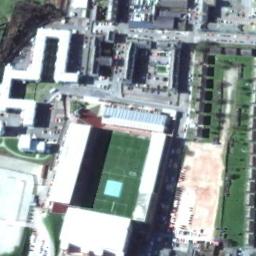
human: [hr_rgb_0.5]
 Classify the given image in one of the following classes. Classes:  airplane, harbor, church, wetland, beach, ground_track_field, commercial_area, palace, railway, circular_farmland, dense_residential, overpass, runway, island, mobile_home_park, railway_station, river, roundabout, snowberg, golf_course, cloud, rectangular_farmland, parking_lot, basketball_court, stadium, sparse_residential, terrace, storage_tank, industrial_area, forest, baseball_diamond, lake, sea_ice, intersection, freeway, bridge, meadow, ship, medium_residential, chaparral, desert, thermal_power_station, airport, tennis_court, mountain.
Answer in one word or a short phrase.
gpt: stadium